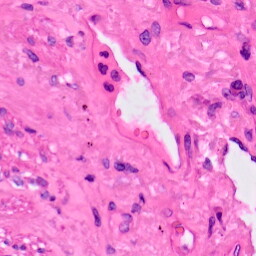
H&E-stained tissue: Lung